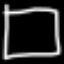
Label: square